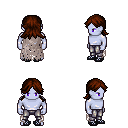
a pixel art fantasy rpg character, male body template, dark elf, purple skin, gray tattered cape, metal pants, brown loose hair, ghillies, four views (front, back, left, right), 2x2 character sprite sheet, small pixel art, hard edges, no anti-aliasing